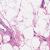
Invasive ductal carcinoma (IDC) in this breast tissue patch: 0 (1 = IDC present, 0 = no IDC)